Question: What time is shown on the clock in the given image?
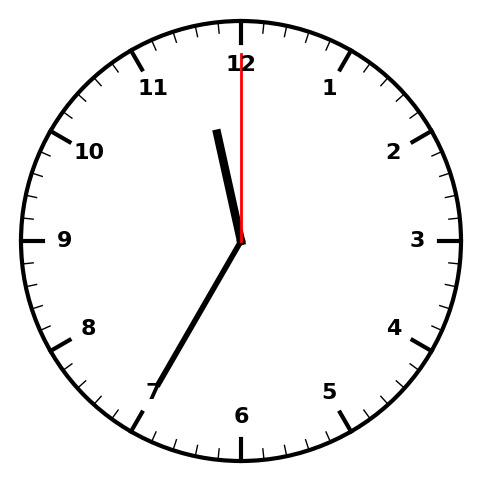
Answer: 11:35:00